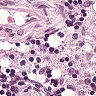
Metastatic tissue present: no